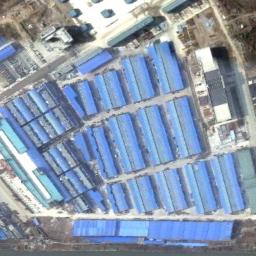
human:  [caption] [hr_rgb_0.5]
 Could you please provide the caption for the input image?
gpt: The industrial area has lots of neatly arranged blue workshops .

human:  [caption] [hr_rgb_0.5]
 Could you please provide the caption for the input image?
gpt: Numerous houses of different shapes and sizes are in the industrial area .

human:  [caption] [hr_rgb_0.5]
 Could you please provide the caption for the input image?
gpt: Neatly planned factories and roads in an industrial area .

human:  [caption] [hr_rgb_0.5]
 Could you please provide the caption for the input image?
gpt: There are many blue houses in the industrial area .

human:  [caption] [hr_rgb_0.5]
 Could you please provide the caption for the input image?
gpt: There are many blue buildings on the industrial area .